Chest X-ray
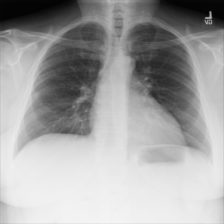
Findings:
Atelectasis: negative
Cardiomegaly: negative
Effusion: negative
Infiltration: negative
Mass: negative
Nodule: negative
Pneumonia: negative
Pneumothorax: negative
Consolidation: negative
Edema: negative
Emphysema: negative
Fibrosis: negative
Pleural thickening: negative
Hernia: negative